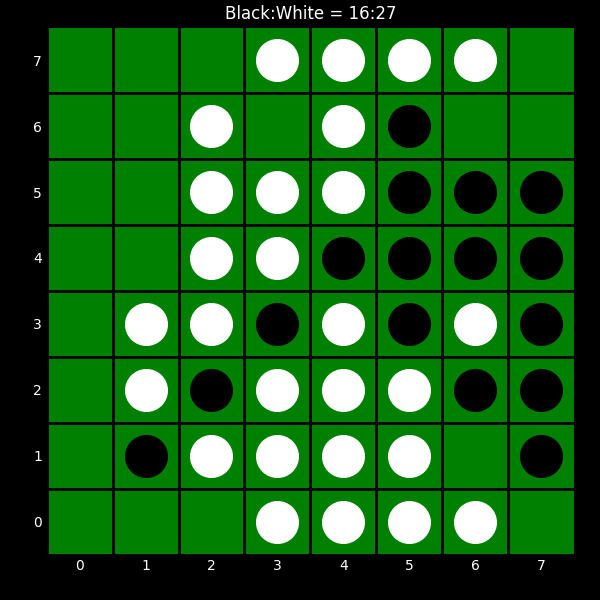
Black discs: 16
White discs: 27